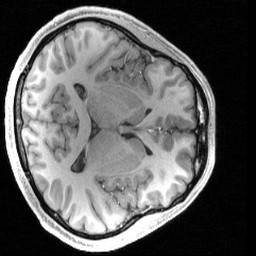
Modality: T1w
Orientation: axial
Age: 24
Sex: male
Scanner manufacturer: siemens
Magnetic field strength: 3 T
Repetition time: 2.4 s
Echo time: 0.00224 s